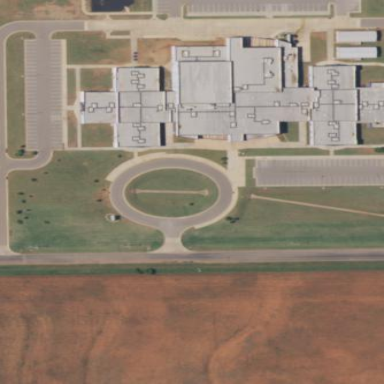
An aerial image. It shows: School.